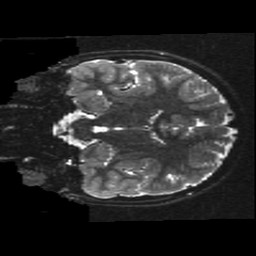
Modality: T2w
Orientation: coronal
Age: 12
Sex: male
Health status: ill
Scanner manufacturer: ge
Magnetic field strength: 3 T
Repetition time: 7.5 s
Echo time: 0.1015 s